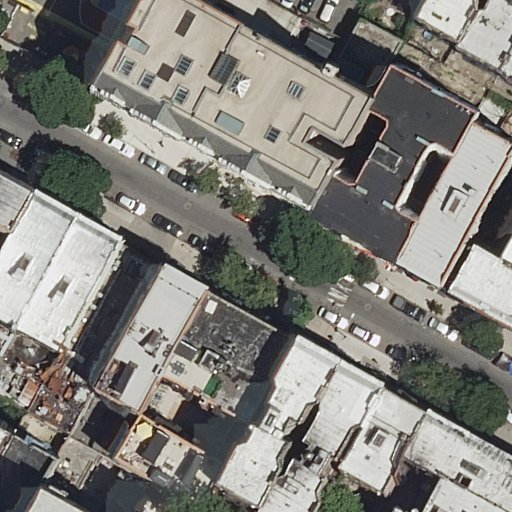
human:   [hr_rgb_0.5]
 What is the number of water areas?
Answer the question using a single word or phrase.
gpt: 0

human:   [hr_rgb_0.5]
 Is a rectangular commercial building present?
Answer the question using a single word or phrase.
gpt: no

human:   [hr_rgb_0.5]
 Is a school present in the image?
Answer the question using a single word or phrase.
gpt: yes

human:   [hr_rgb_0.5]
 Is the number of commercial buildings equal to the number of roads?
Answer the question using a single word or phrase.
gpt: no

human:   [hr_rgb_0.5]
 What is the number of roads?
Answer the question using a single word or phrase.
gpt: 1

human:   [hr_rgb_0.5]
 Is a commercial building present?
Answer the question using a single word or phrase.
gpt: no

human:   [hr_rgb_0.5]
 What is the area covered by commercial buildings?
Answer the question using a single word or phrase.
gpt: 0m2

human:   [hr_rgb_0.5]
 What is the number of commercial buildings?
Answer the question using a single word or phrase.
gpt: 0

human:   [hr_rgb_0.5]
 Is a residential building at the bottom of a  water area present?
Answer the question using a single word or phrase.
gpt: no

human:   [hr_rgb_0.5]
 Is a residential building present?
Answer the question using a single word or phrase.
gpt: yes

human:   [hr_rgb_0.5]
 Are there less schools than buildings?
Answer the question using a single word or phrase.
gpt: yes

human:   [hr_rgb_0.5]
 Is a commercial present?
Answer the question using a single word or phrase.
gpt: yes

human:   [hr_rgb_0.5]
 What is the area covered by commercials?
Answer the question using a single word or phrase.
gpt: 271m2

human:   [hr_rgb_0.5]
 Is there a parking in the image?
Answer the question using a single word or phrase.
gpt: yes

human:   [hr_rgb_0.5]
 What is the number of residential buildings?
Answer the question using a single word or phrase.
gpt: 23

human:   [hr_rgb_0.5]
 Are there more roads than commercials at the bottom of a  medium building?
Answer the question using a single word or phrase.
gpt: no

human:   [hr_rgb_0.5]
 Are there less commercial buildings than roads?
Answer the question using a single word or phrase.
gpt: yes

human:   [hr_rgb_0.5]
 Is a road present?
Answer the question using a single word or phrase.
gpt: yes

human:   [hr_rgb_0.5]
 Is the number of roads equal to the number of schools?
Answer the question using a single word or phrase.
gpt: yes

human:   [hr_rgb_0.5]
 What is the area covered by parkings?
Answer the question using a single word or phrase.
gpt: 2301m2

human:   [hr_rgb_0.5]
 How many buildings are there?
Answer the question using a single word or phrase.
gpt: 24

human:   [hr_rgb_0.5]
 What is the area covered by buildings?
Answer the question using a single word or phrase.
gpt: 4751m2

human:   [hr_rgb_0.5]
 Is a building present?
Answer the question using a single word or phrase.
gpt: yes

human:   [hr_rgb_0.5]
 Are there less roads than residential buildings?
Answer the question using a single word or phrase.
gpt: yes

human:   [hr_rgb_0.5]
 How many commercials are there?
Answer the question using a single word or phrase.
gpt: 1

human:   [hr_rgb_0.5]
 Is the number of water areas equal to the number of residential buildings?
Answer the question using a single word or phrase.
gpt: no

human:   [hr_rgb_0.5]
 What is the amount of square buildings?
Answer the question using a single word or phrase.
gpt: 0

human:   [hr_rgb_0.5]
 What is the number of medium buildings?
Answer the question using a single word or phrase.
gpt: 15

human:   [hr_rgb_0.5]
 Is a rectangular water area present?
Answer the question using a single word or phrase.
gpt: no

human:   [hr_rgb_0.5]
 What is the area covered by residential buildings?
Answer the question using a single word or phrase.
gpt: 4724m2

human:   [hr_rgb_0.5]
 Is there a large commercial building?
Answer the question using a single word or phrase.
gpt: no

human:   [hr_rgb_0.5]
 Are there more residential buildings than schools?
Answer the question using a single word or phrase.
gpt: yes

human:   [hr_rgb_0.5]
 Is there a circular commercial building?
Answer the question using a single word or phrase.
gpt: no

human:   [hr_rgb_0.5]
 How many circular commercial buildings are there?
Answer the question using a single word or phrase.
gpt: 0

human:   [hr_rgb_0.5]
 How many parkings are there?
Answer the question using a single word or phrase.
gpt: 1

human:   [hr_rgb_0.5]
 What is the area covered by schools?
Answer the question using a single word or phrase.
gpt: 1949m2

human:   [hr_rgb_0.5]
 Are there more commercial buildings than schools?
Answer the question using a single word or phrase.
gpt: no

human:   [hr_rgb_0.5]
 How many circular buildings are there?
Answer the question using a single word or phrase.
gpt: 0

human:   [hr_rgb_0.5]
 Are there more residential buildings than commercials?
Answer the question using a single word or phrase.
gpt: yes

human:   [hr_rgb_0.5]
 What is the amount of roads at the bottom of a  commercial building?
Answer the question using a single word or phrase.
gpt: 0

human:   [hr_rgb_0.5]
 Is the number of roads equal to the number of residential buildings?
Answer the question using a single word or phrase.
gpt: no

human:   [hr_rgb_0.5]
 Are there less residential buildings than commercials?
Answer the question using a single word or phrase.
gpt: no

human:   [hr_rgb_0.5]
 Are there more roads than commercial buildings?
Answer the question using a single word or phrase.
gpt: yes

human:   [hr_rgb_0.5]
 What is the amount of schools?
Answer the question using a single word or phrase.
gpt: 1

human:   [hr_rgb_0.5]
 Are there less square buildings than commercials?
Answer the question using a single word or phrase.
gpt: yes

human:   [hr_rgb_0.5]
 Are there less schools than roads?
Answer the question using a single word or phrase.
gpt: no

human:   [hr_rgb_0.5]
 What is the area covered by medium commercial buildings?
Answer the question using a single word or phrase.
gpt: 0m2

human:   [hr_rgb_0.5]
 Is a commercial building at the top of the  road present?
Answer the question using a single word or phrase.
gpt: no

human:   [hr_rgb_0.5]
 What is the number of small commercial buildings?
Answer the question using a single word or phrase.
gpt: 0

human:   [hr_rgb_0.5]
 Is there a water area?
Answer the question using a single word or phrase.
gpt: no

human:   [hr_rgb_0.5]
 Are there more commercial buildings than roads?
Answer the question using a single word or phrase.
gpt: no

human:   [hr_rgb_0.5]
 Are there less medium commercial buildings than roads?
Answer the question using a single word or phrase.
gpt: yes

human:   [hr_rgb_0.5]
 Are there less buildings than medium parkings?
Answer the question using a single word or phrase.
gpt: no

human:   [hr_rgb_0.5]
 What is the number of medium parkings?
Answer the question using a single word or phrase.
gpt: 0

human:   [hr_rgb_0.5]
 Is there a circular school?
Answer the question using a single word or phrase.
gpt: no

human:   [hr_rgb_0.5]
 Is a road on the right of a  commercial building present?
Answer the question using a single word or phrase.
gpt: no

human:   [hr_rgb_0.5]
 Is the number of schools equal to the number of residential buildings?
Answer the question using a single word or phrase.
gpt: no

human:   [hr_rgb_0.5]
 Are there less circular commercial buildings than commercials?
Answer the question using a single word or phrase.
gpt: yes

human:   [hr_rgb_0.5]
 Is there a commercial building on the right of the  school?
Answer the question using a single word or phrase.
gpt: no

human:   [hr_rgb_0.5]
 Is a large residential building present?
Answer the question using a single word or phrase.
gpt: yes

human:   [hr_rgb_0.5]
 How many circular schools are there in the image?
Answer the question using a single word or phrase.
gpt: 0

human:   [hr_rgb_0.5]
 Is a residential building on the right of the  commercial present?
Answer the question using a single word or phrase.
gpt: yes

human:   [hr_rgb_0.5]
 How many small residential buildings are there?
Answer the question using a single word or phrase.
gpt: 7

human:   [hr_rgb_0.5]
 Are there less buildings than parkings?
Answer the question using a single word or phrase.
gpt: no